【题型】解答题　【知识点】平面几何　【难度】easy
如图，在等腰梯形 $ABCD$ 中，$AD \parallel BC$，$AB=DC$，$AC$ 与 $BD$ 相交于点 $O$，$AD:BC=1:2$。

\noindent (1) 设 $\overrightarrow{BA} = \vec{a}$，$\overrightarrow{BC} = \vec{b}$，试用 $\vec{a}$、$\vec{b}$ 表示 $\overrightarrow{BO}$；

\vspace{0.5cm}

\noindent (2) 先化简，再求作：$\frac{3}{2}(2\vec{a} + \vec{b}) - 2(\vec{a} + \vec{b})$（直接作在答题纸上的图中）。
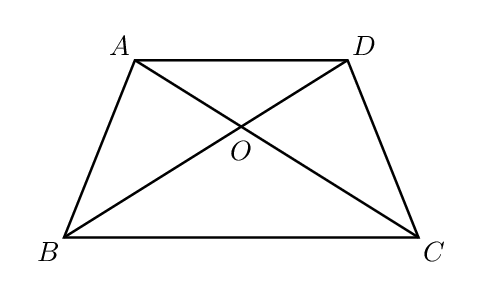
【解答】

\noindent \textbf{【答案】} $\boldsymbol{\dfrac{1}{7}}$

\vspace{0.2cm}
\noindent \textbf{【分析】} 本题考查平行四边形的判定与性质、相似三角形的判定与性质、平行线分线段成比例定理，作出辅助线是解题关键．

\vspace{0.2cm}
\noindent \textbf{【详解】} 解：过点$F$作$FG \parallel CN$交$AB$于点$G$，

$\because$点$M$是$DF$的中点，
$\therefore \dfrac{DM}{MF}=\dfrac{DN}{GN}=1$，
$\therefore DN = GN$，
$\therefore N$是$DG$的中点，
$\therefore MN$是$\triangle DGF$的中位线，
$\therefore GF = 2MN$，

$\because GF \parallel CN$，$EF \parallel AB$，
$\therefore$四边形$GFHN$是平行四边形，
$\therefore NH = GF = 2MN$，
$\therefore MH = MN$，

设$MH = MN = a$，则$GF = 2a$，
$\because DE \parallel BC$，
$\therefore \triangle ADE \sim \triangle ABC$，
$\therefore \dfrac{DE}{BC}=\dfrac{AD}{AB}=\dfrac{1}{4}$，
$\therefore BC = 4DE$，

$\because EF \parallel AB$，$DE \parallel BC$，
$\therefore$四边形$DEFB$是平行四边形，
$\therefore DE = BF$，

$\because FG \parallel CN$，
$\therefore \triangle BFG \sim \triangle BCN$，
$\therefore \dfrac{BF}{BC}=\dfrac{GF}{CN}$，
$\because \dfrac{BF}{BC}=\dfrac{DE}{BC}=\dfrac{1}{4}$，
$\therefore \dfrac{GF}{CN}=\dfrac{1}{4}$，
$\therefore CN = 4GF = 8a$，
$\therefore CH = CN - NH = 8a - 2a = 6a$，
$\therefore CM = CH + MH = 6a + a = 7a$，
$\therefore \dfrac{MN}{CM}=\dfrac{a}{7a}=\dfrac{1}{7}$．

故答案为：$\boldsymbol{\dfrac{1}{7}}$．
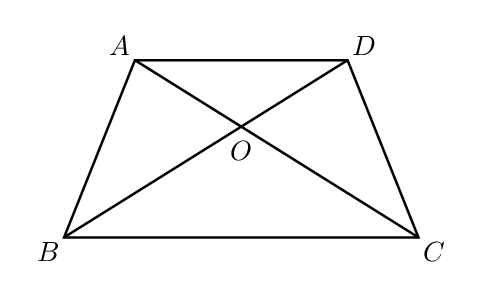